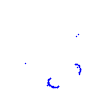
Particle: proton